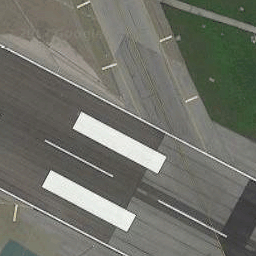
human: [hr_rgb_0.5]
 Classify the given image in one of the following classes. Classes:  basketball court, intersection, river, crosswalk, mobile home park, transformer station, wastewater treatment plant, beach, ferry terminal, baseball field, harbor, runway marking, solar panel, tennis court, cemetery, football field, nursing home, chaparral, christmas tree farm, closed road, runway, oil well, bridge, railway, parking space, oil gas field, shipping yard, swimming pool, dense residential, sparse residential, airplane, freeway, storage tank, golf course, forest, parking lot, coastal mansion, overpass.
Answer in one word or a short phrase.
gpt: runway